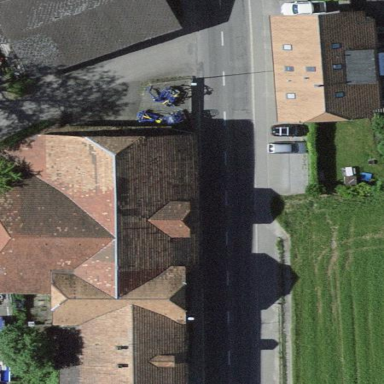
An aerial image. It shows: Rural barn.